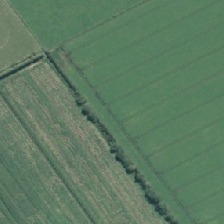
Land cover: shortrotation_cropland